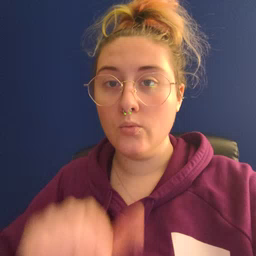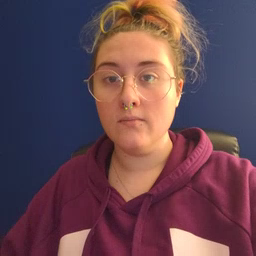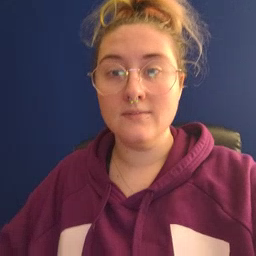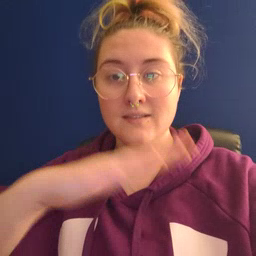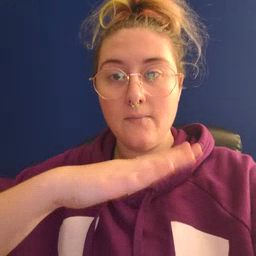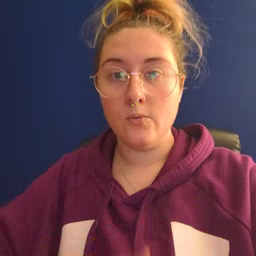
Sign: table